Question: Just want to ask is it possible for jasper to generate a stacked bar graph like the following? If yes, how can I do that? Many thanks for any help

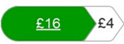
Answer: I think it is not possible without integration of JasperReport server with any other chart libraries, In current Ireport you can use only existing stack bar chart and then you can set graph property " Show labels" using this property you can see the values in bar.